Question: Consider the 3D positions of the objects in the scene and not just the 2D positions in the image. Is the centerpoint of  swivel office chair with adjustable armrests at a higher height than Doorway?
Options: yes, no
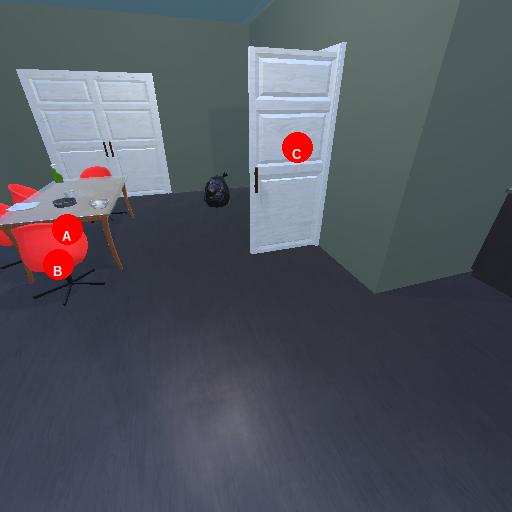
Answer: yes